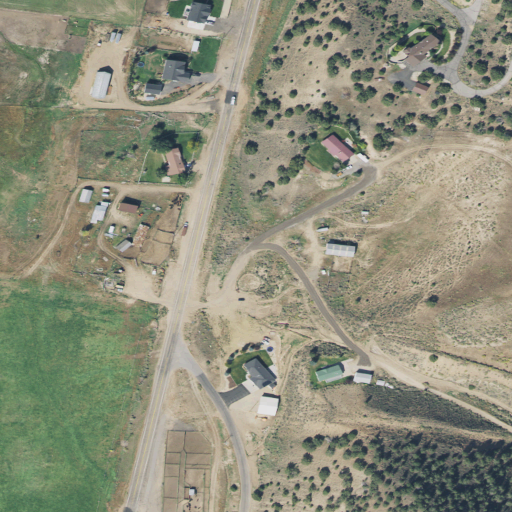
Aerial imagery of valley in Utah named Dunford Canyon containing shrub, open development, pasture, low intensity development, evergreen forest, woody wetlands, and herbaceous wetlands